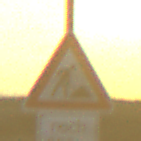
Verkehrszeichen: Arbeitsstelle
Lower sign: LaengeEinerStrecke3
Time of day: SunriseSunset
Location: Outdoor (Nature)
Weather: PartlyCloudy
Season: NotSpecified
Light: Natural